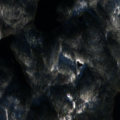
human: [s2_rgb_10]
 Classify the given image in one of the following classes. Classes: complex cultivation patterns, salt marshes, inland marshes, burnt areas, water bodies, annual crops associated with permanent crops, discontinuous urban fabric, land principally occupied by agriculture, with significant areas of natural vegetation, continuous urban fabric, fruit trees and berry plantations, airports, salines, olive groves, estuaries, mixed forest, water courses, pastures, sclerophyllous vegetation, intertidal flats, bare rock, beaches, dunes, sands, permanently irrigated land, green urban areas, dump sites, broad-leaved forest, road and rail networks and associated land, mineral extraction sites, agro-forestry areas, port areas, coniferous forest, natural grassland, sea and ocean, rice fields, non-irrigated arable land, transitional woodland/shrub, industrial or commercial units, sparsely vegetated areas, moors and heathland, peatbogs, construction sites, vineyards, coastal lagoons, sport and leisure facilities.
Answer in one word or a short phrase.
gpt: coniferous forest, mixed forest, water bodies